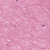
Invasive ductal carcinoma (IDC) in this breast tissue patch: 0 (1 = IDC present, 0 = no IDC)